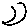
Label: moon